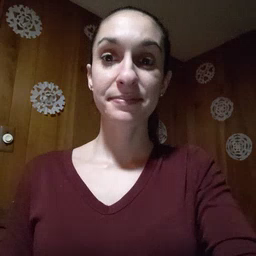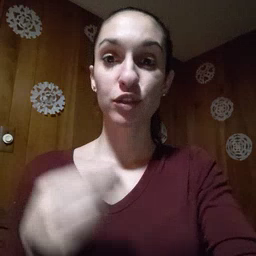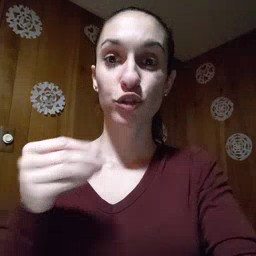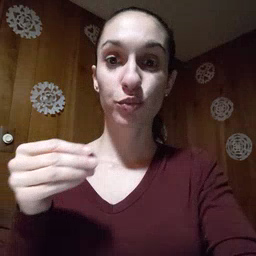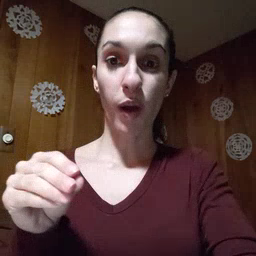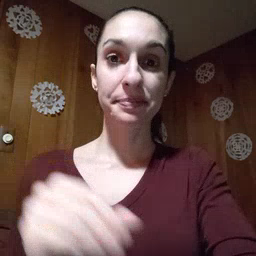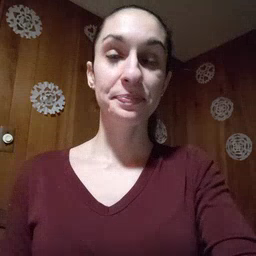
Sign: store